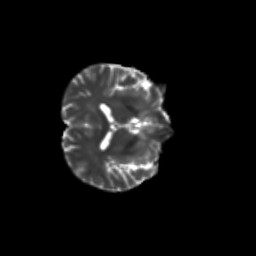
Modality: T2w
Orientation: axial
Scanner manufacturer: siemens
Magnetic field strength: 3 T
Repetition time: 9.2 s
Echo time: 0.084 s